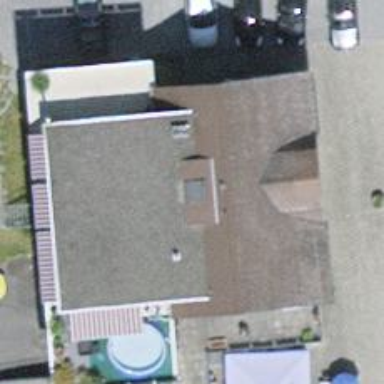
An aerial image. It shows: Restaurant.